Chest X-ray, AP view. Patient: 14 years old, sex F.
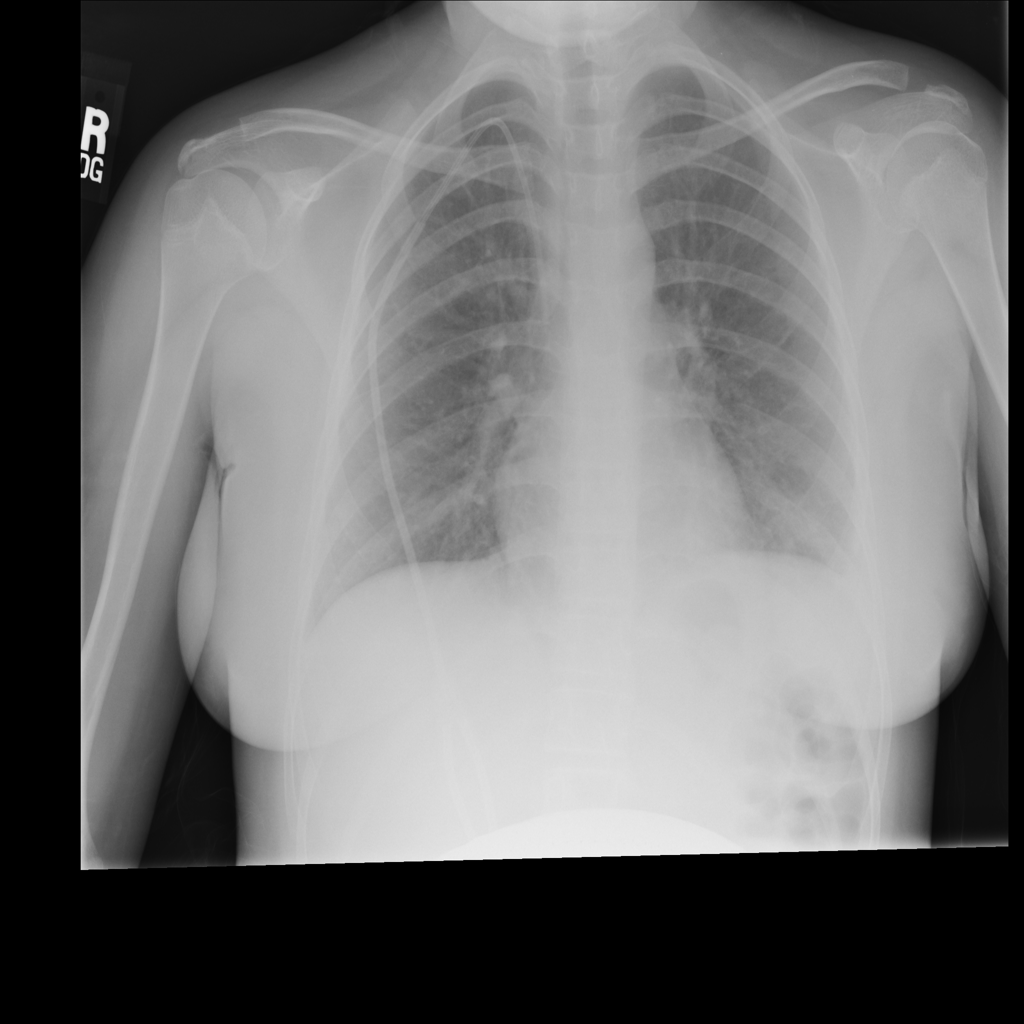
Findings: Atelectasis